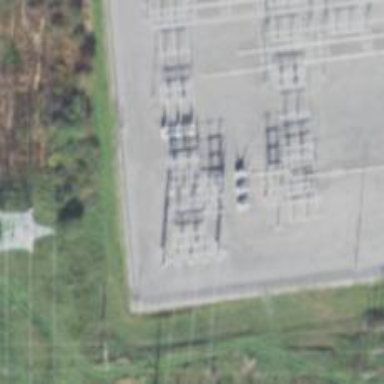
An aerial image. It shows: Switch used for power control.